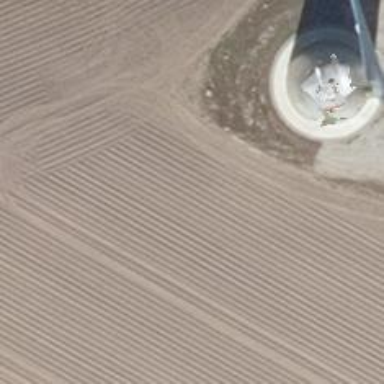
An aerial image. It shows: Wind generator powered by wind. The generator type is horizontal axis and it uses wind turbines.